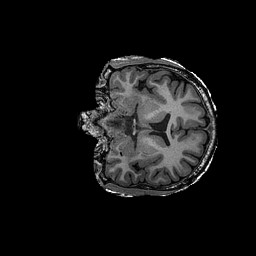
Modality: T1w
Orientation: coronal
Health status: ill
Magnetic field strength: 3 T